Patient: sex F, age 56
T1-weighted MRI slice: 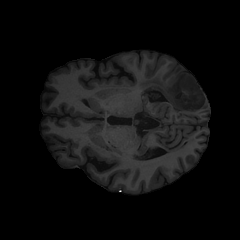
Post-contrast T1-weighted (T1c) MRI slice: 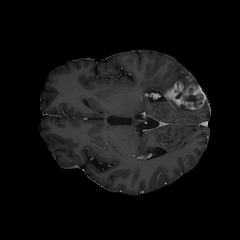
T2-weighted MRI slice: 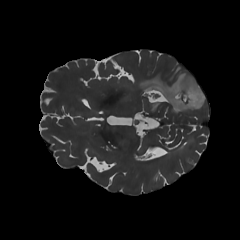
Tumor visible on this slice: yes
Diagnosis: Glioblastoma, IDH-wildtype
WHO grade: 4